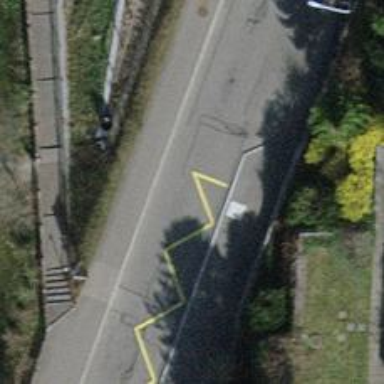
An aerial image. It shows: Bus stop with designated stop position for public transport.